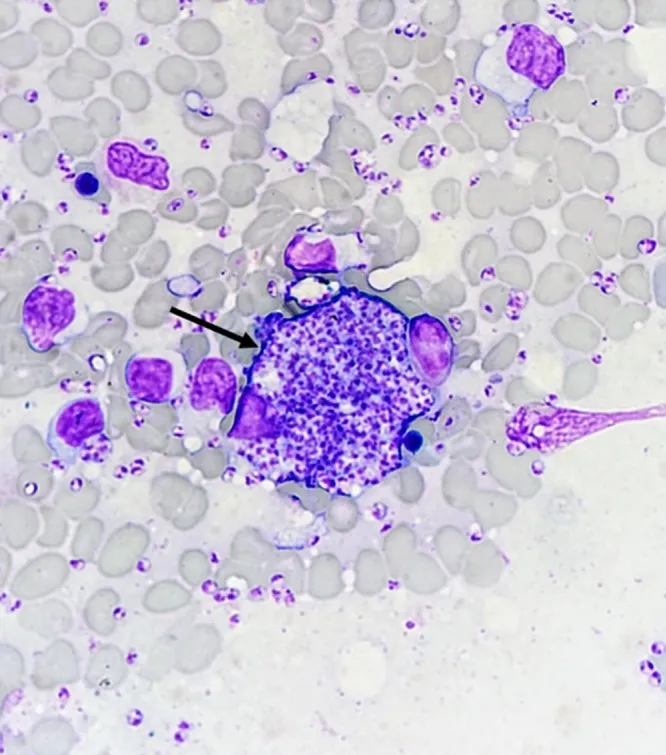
Bone marrow smear preparation showing a macrophage filled with Leishmania amastigotes (central black arrow).
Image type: pathology (giemsa)